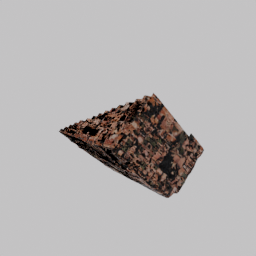
Label: architecture